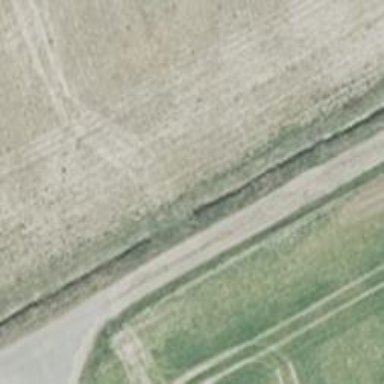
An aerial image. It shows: Culvert tunnel.